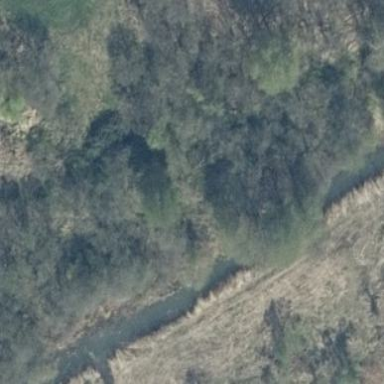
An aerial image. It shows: Swamp in wetland area.